The plot is a signal-to-image rendering of a rotating shaft's vibration measurement. Based on the visible evidence, which rotor condition applies: normal, misalignment, unbalance, looseness?
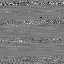
Answer: looseness